Question: My Android App has min sdk and target sdk set to 10, when I run my app on Nexus 4 -Android Version 4.2.2, it shows a menu option button beside the system navigation.
I am not using menu options in my app and I dont want to show the user this useless menu option. How can I remove it ?
I have read about this on <URL> but I do not get a concrete solution.
Attached is the image :
I dont want to change the sdk version for my app. Is it possible to remove menu option without changing sdk version?
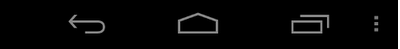
Answer: You simply have to modify your 'targetSdk' to something above 10. For instance, if you use last SDK you should use 'targetSdk=16'